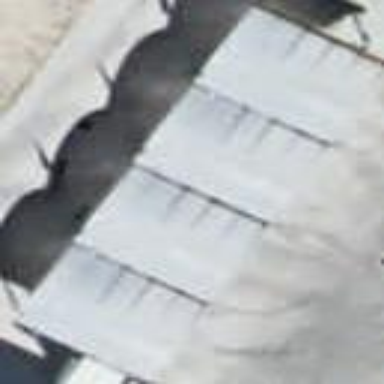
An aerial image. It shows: Retail building with flat roof.